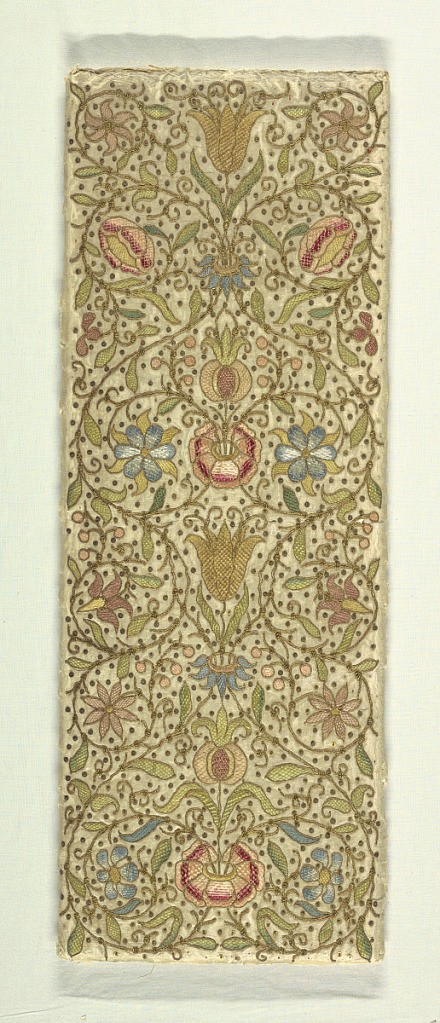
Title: Panel
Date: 19th century
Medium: silk, metallic thread, paillettes Technique: embroidered on satin weave
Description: A vertical panel with a design of conventionalized flowers and leaves with scrolling stems worked in green, pink, red, yellow and blue with gilt cord and paillettes.